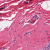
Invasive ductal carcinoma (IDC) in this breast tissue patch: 0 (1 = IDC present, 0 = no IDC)